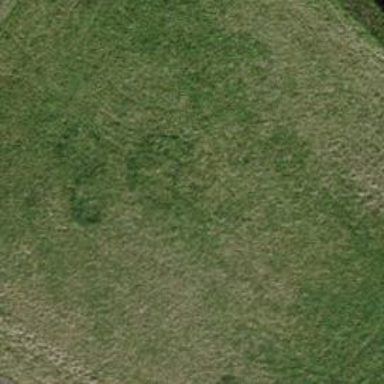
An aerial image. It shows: Open area covered with grass.